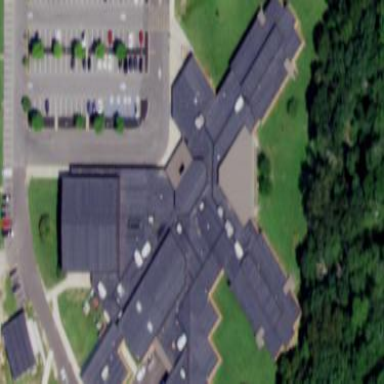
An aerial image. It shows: School building.